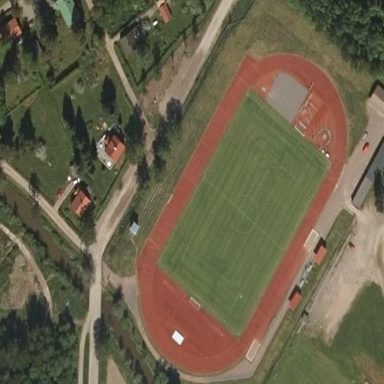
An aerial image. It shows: Pitch used for athletics and soccer.